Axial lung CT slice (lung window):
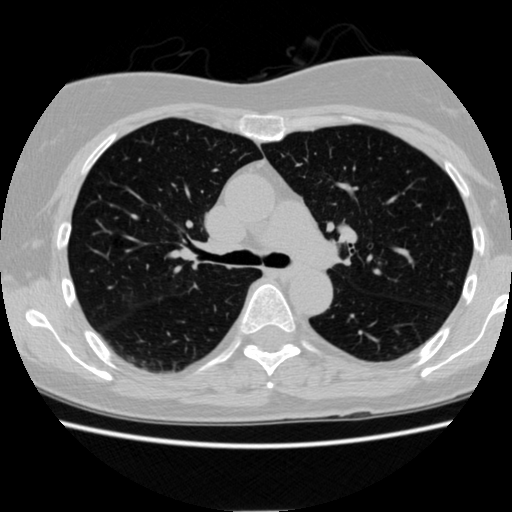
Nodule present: no